Question: Goal:
Reduce tight coupling and increase loose coupling for user control 1 and 2.
Problem:
Is it possible to send some instance from main windows to user control 1 and 2?
If yes, do you have a example or recommended link about it?
Information:
- I'm using VS 2013

Xaml code:
'''
<Window
xmlns="http://schemas.microsoft.com/winfx/2006/xaml/presentation"
xmlns:x="http://schemas.microsoft.com/winfx/2006/xaml"
xmlns:usercontrol_menu="clr-namespace:usercontrol_menu;assembly=usercontrol_menu" xmlns:usercontrol_kassa="clr-namespace:usercontrol_kassa;assembly=usercontrol_kassa" x:Class="main_system.MainWindow"
Title="MainWindow" Height="900" Width="1300 ">
<Grid>
<Frame x:Name="mainFrame"/>
<ContentControl x:Name="cc_content" Content="ContentControl" HorizontalAlignment="Left" Margin="482,144,-228,0" VerticalAlignment="Top" Height="298" Width="1038"/>
<usercontrol_menu:UserControl1 HorizontalAlignment="Left" VerticalAlignment="Top"/>
<usercontrol_kassa:UserControl1 HorizontalAlignment="Left" Margin="10,344,0,0" VerticalAlignment="Top"/>
</Grid>
</Window>
'''
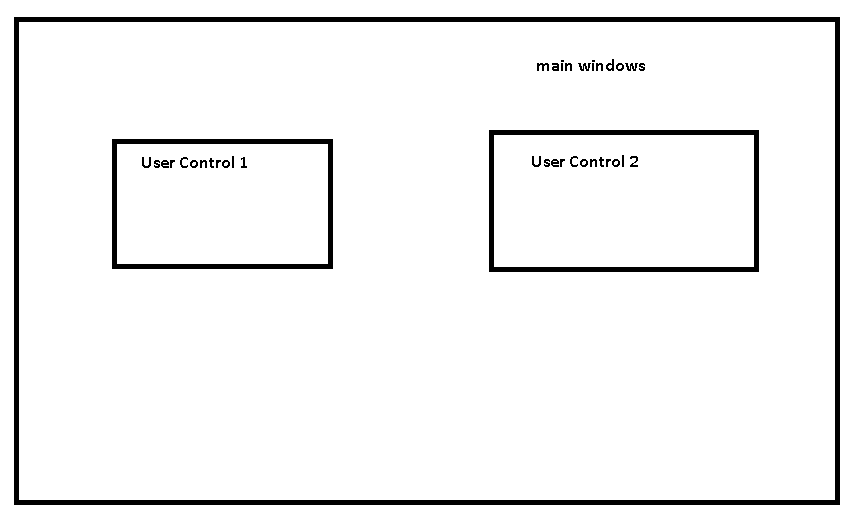
Answer: Pass a reference in the ctor
'''
namespace UserControlPassReference
{
public partial class MainWindow : Window
{
public MainWindow()
{
InitializeComponent();
UserControl1 uc1 = new UserControl1(this);
}
}
}
namespace UserControlPassReference
{
public partial class UserControl1 : UserControl
{
private Window main;
public UserControl1()
{
InitializeComponent();
}
public UserControl1(Window Main)
{
InitializeComponent();
main = Main;
}
}
}
'''